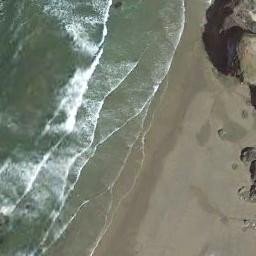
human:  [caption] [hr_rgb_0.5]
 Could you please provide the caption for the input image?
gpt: Huge waves beat the black beach .

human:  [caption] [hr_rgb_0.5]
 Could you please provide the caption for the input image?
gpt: Green water and brown lands and reefs .

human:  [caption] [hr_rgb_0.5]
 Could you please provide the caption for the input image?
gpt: There are many dense houses by the beach .

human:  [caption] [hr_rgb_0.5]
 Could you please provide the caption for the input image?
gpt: The beach with brown sand and a marine stack on the beach .

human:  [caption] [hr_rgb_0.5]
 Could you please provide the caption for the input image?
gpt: There are water marks on the beach .